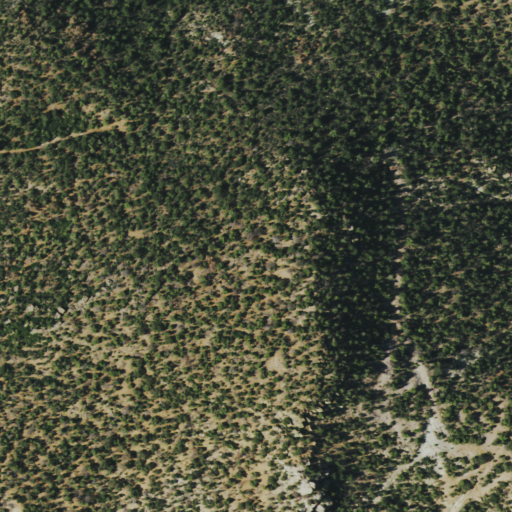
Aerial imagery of mountain in Colorado named Potato Mountain containing evergreen forest and shrub